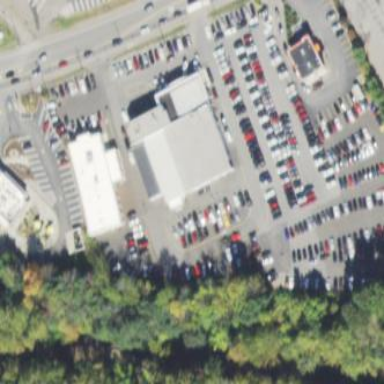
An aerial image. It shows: Car shop building.